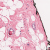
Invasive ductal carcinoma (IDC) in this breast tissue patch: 0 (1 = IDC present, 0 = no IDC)